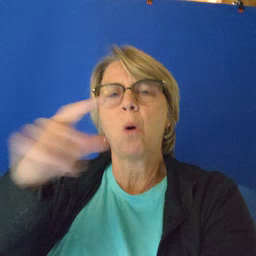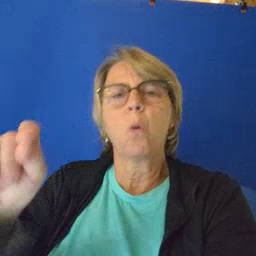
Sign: go